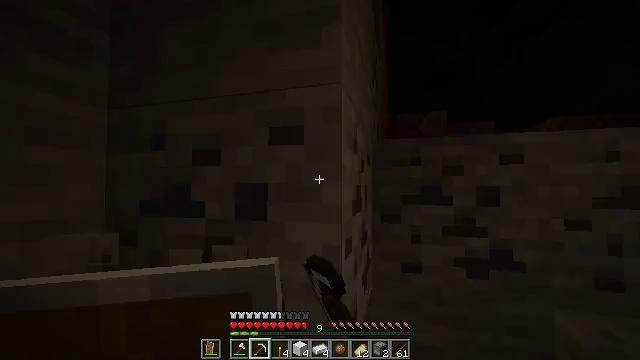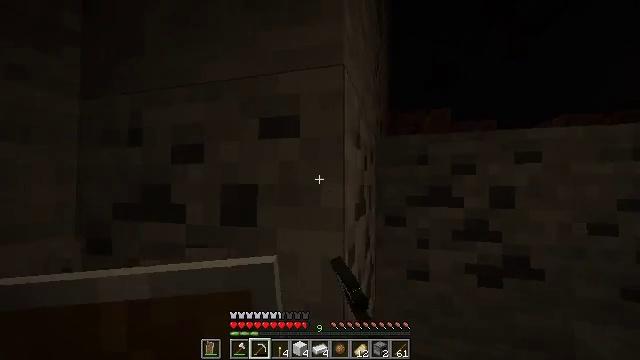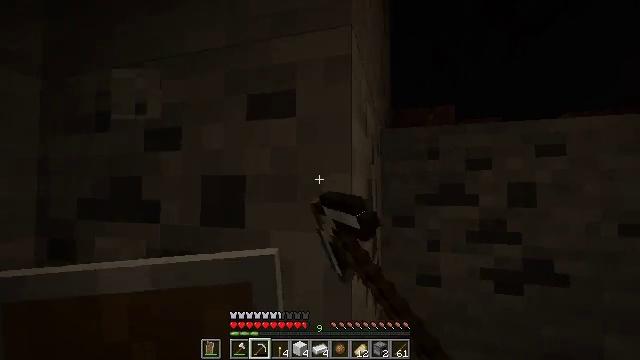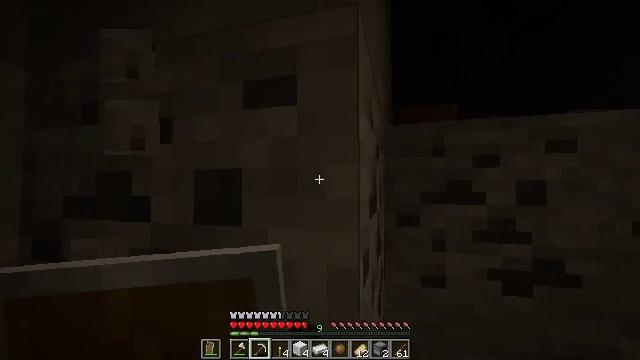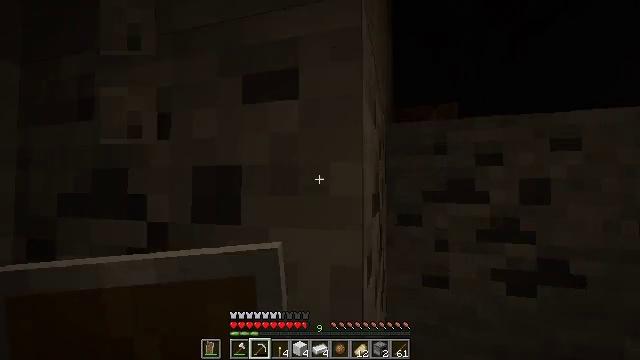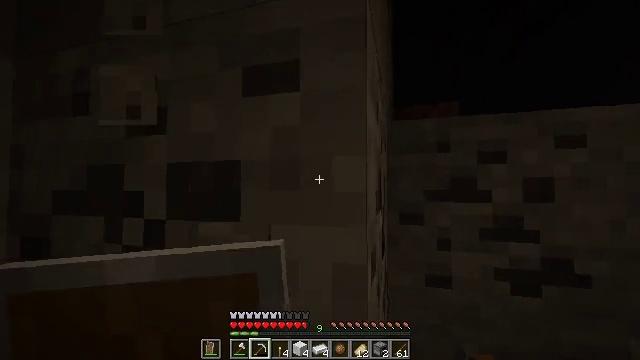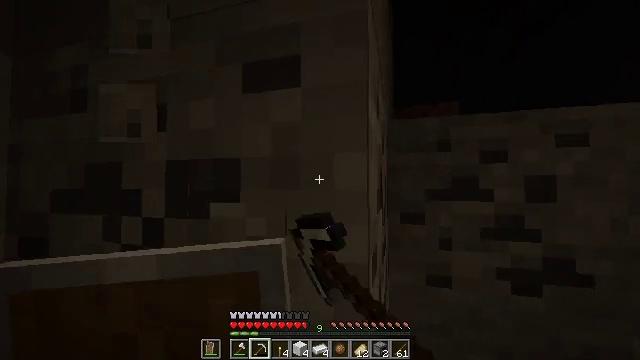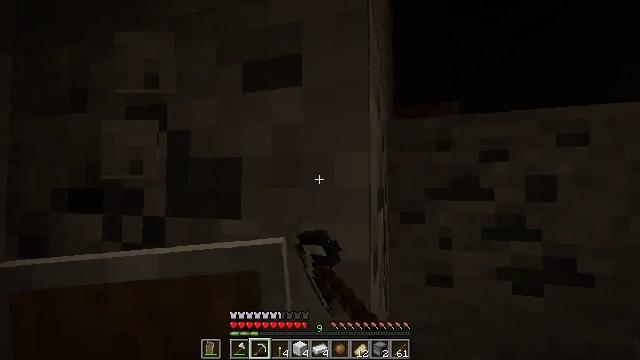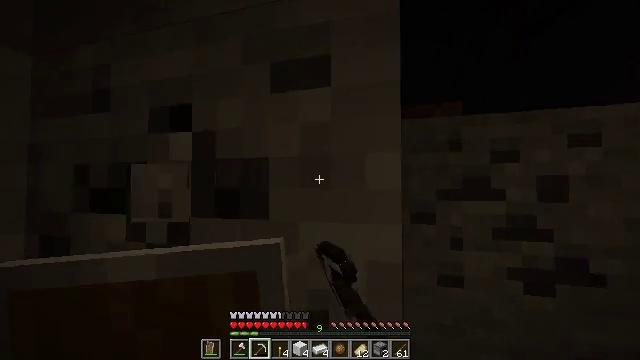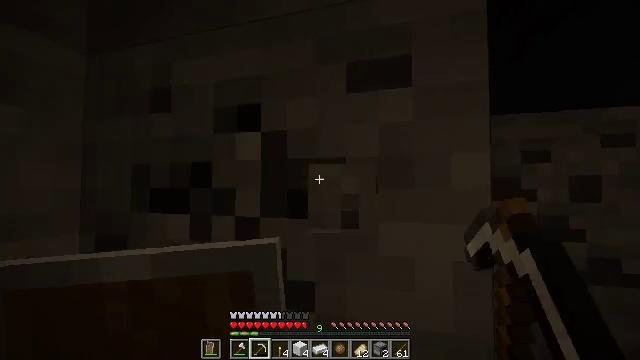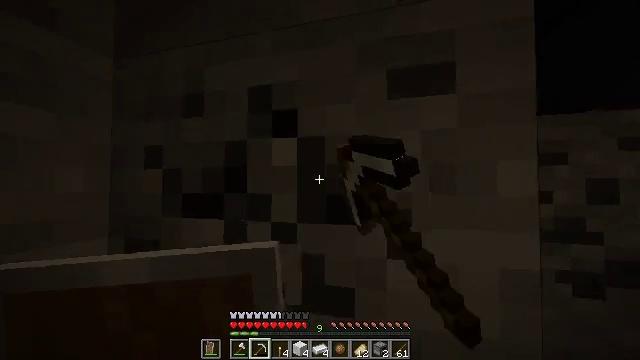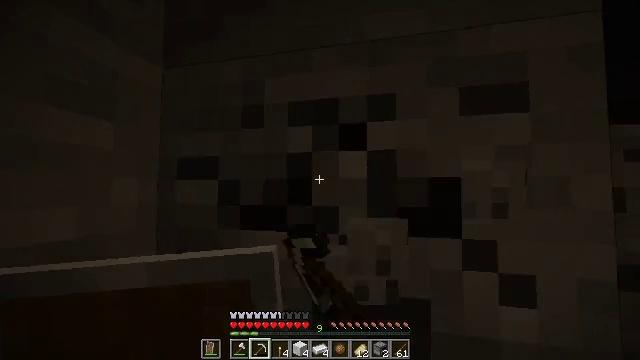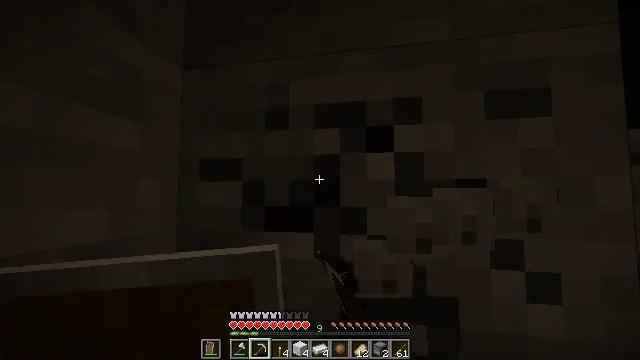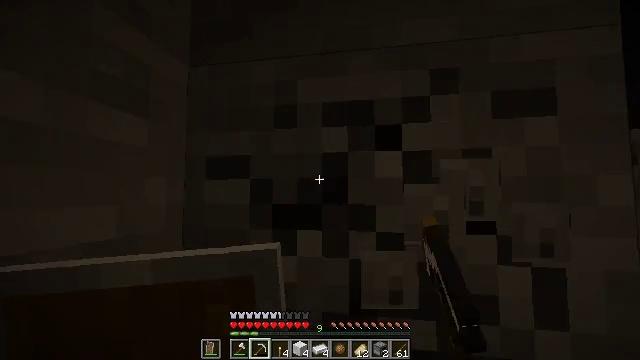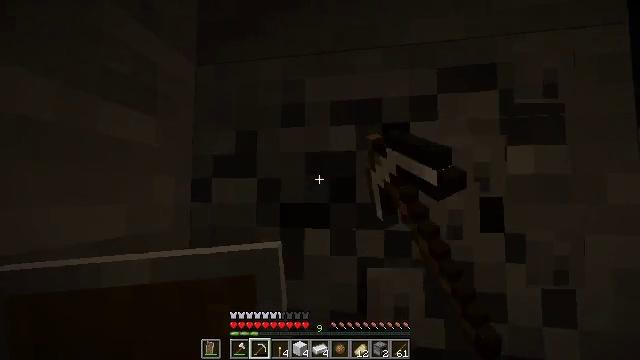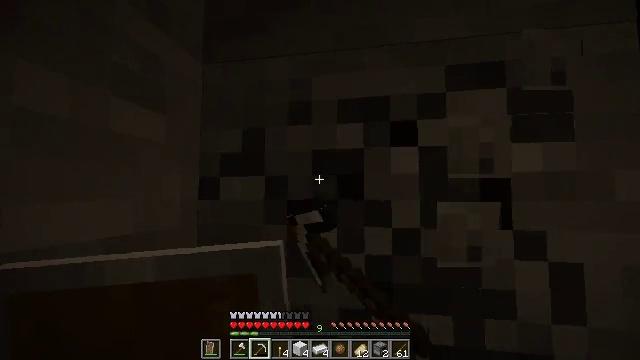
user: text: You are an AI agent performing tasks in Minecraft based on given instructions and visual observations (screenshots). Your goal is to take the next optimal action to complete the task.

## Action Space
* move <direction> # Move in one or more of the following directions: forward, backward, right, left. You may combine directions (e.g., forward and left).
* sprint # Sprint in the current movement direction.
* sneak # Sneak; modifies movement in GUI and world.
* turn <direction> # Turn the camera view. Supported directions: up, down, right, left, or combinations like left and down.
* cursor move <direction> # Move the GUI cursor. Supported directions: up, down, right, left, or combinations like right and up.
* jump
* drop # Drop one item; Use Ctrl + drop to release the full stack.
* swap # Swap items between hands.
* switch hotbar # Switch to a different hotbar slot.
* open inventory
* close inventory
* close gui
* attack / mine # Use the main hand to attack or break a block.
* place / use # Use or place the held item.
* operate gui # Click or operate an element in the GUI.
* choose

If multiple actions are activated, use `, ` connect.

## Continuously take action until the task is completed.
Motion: motion action
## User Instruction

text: Mine the coal ore underground.
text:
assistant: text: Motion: attack / mine
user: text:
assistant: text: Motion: attack / mine
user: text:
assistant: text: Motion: attack / mine
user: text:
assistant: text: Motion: attack / mine
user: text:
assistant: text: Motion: attack / mine
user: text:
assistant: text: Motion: attack / mine
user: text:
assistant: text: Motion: attack / mine
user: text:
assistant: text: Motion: move left, attack / mine
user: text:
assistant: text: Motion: move left, attack / mine
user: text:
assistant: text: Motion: move left, attack / mine
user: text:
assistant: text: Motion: turn right and up, attack / mine
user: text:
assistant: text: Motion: turn right, attack / mine
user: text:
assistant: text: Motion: turn right, attack / mine
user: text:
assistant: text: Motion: attack / mine
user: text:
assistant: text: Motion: attack / mine
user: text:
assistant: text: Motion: turn right, attack / mine
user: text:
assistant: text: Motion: move forward, turn right, attack / mine
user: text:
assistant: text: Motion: move forward, attack / mine
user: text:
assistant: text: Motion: attack / mine
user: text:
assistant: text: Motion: attack / mine
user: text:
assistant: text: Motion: attack / mine
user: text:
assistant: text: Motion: attack / mine
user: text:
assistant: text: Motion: attack / mine
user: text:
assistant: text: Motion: attack / mine
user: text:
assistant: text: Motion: attack / mine
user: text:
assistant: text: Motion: turn right, attack / mine
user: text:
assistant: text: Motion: turn right, attack / mine
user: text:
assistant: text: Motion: attack / mine
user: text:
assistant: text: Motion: attack / mine
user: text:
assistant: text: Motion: attack / mine